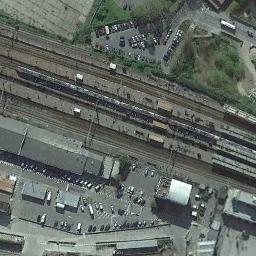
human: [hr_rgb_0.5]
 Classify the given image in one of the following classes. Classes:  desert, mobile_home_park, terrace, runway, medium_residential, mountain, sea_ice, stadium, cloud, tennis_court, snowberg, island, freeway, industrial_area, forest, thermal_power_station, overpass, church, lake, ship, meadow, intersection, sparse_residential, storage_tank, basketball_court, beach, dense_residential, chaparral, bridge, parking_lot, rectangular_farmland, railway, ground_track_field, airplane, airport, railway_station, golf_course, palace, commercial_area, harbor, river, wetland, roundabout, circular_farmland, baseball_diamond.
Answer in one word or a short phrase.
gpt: railway